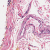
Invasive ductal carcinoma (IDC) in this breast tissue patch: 0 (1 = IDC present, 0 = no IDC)